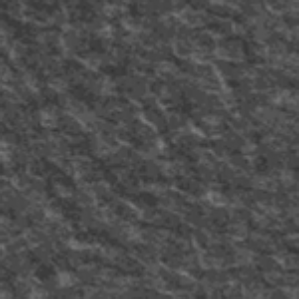
Label: frost